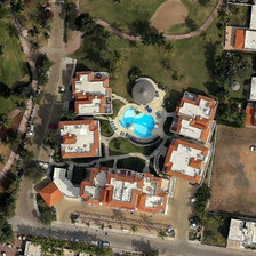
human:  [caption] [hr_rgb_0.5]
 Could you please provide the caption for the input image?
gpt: The swimming pool is one of five white roofed detached villas.

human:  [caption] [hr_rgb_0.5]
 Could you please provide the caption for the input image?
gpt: The swimming pool is one of the five independent villas on the white roof.

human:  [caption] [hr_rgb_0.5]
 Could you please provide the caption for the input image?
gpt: the swimming pool is surrounded by five houses with white roofs .

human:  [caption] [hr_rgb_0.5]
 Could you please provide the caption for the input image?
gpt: Some houses and lawns surround this smart pool at this resort.

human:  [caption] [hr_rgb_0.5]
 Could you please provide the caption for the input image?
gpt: In this resort, several houses and a lawn surround the smart pool.